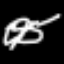
Label: frog